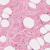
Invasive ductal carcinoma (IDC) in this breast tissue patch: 0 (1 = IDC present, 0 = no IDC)